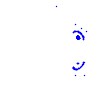
Particle: electron